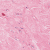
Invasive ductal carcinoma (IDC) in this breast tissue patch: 0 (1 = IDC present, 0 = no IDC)